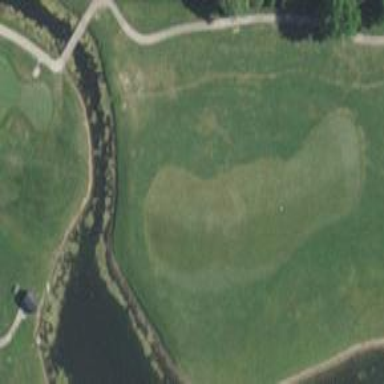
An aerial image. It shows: View of golf hole.